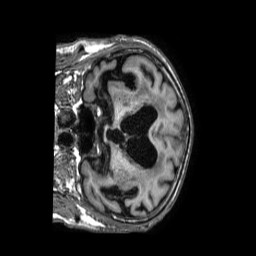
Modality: T1w
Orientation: coronal
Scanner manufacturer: philips
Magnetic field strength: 1.5 T
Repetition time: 0.007167 s
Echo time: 0.003285 s